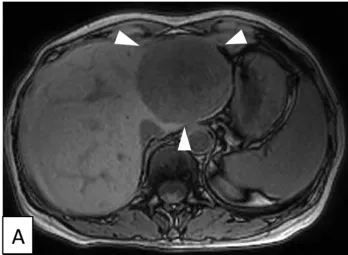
Preoperative MRI and FDG PET/CT scan findings. (A) T1-weighted MRI image showing low intensity.
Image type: radiology (mri)